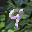
Label: 9